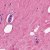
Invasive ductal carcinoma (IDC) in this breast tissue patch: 0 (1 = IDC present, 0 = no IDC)